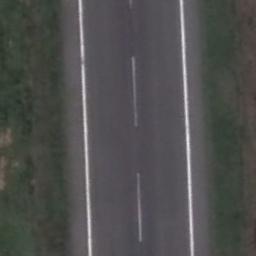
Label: runway